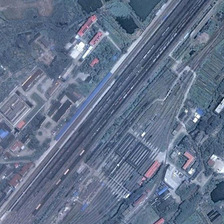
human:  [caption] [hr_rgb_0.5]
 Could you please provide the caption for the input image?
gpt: many buildings and green trees are in two sides of a railway station .

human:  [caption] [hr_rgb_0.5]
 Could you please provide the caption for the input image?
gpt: there are some roads and some buildings with some trees .

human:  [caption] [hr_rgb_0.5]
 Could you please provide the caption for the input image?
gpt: the roads are grey, the trees are green and the buildings are colorful .

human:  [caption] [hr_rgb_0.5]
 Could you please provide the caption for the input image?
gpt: many buildings and green trees are in two sides of a railway station .

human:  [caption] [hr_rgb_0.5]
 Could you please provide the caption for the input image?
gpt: there are some roads and some buildings with some trees .